Question: In R, I plotted the following histogram. The problem is on the X axis. The majority of data fall into the interval [0, 10]. Very few have an X value larger than 10, although the largest one is 34.
Therefore, instead of displaying 0, 1, 2, ... all the way till 34 on the X axis, I would to display 0, 1, 2, ..., 10, 15, 20, 25, 30. In other words, when X > 10, only show the labels at an interval of 5, so that the labels won't overlap.

Here is my R code. How to revise it?
'''
d<-read.table("16_prop_s.tsv", header=T, sep=" ")
library(ggplot2)
library(scales)
ggplot(d, aes(x=factor(NRB))) +
geom_histogram(aes(y=(..count..)/sum(..count..))) +
scale_y_continuous(labels=percent_format()) +
xlab("Rotatable bonds") + opts(axis.title.y = theme_blank()) +
opts(axis.title.x = theme_text(size = 24)) +
opts(axis.text.x = theme_text(size = 18)) +
opts(axis.text.y = theme_text(size = 18))
'''
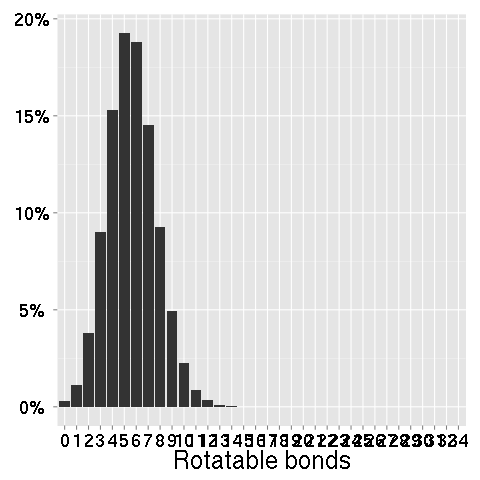
Answer: Use scale_x_discrete with custom breaks:
'''
d <- data.frame(NRB = c(abs(round(rnorm(1000, 5, 4))), 1:34))
library(ggplot2)
library(scales)
p <- ggplot(d, aes(x=factor(NRB))) +
geom_histogram(aes(y=(..count..)/sum(..count..))) +
scale_y_continuous(labels=percent_format()) +
xlab("Rotatable bonds") + opts(axis.title.y = theme_blank()) +
opts(axis.title.x = theme_text(size = 24)) +
opts(axis.text.x = theme_text(size = 18)) +
opts(axis.text.y = theme_text(size = 18))
p + scale_x_discrete(breaks = c(1:10, seq(15, 35,5)),
labels = c(1:10, seq(15, 35,5)))
'''

If you want evenly distributed grid lines but with the same number use empty labels.
'''
x <- 11:35
p + scale_x_discrete(breaks = c(1:35)),
labels = c(1:10, ifelse(x%%5 == 0, x, "")))
'''